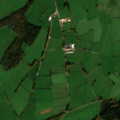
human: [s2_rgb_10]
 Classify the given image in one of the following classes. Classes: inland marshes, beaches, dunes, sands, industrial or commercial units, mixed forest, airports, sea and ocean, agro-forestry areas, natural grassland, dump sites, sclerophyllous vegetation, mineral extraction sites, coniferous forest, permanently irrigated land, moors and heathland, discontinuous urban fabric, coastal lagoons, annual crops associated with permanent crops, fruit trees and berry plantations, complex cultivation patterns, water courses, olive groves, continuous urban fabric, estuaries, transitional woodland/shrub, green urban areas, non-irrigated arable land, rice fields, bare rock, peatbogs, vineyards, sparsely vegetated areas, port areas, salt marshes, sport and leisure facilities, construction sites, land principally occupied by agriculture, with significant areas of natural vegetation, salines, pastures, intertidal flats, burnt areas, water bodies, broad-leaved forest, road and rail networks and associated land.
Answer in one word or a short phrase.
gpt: pastures, coniferous forest